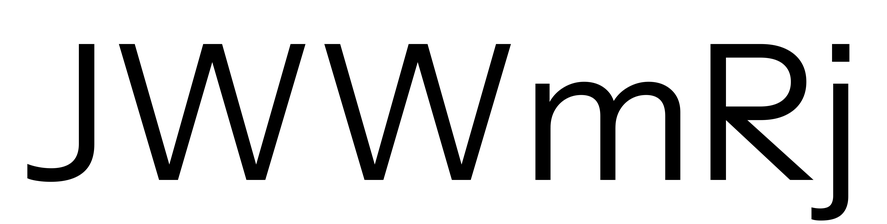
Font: InstrumentSans_Regular